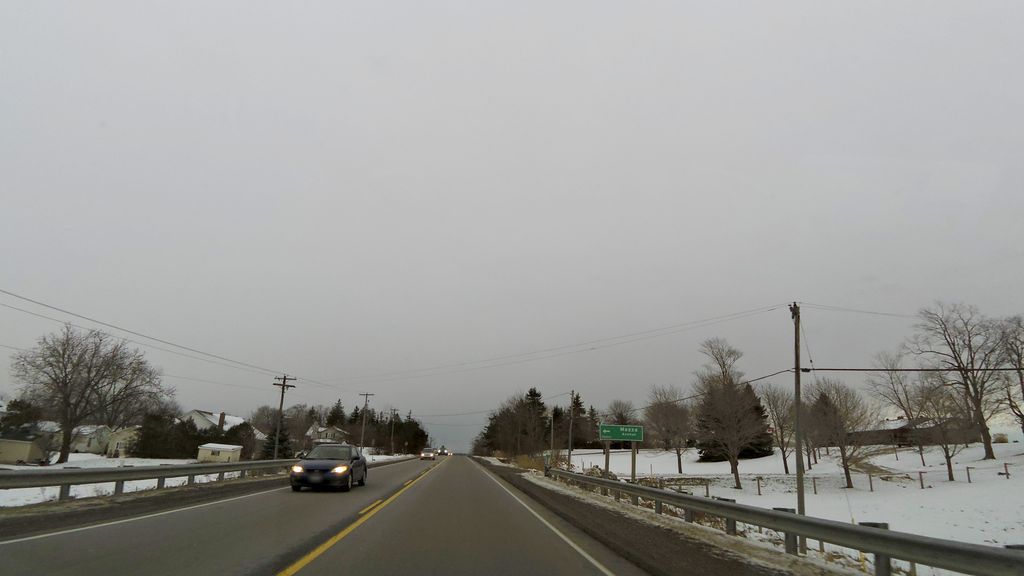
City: hamilton